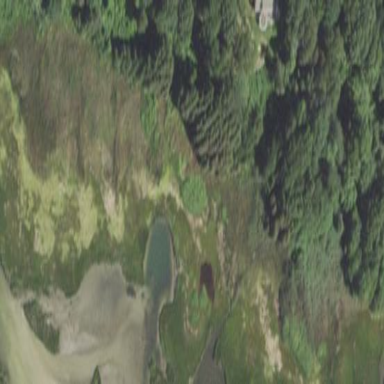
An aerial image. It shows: Beautiful wet meadow natural wetland.